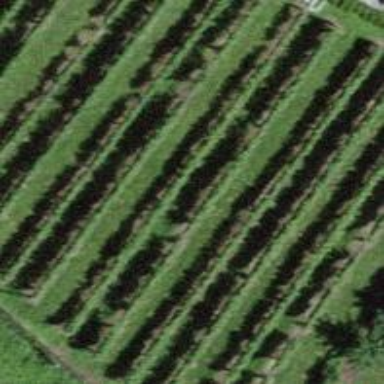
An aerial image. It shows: Vineyard.